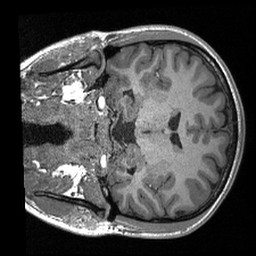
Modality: T1w
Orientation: coronal
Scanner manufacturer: siemens
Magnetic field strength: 3 T
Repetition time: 2.4 s
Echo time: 0.00213 s